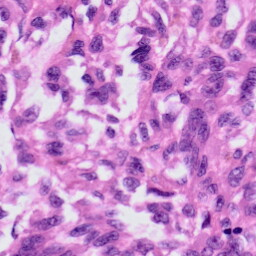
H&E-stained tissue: Skin